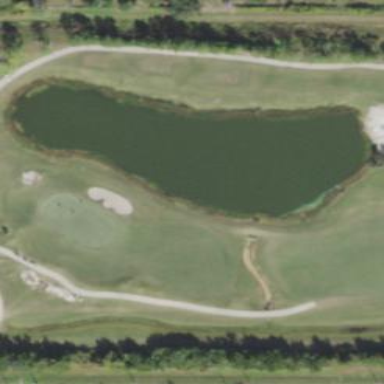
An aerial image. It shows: Water hazard in golf course. The hazard is natural water feature.